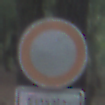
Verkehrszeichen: VerbotFahrzeugeAllerArt
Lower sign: BesondereFahrzeugeUndTransportgueter3
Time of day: SunriseSunset
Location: Outdoor (Nature)
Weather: NotSpecified
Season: Autumn
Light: Natural